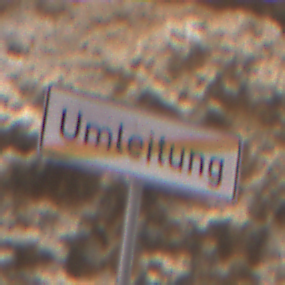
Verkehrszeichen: EndeDerUmleitungsankuendigung
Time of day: Midday
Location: Outdoor (Urban)
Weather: PartlyCloudy
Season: NotSpecified
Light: Natural